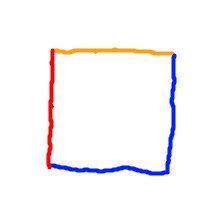
Shape: square